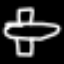
Label: airplane